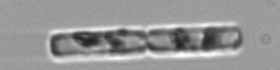
Label: Guinardia_delicatula